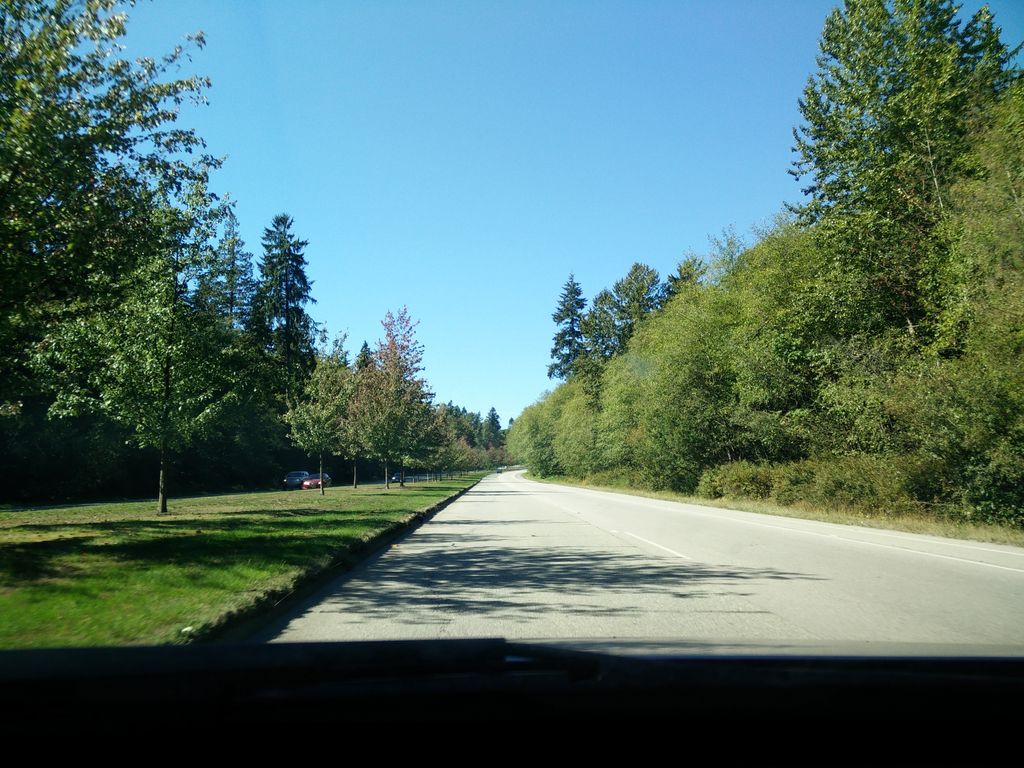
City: vancouver